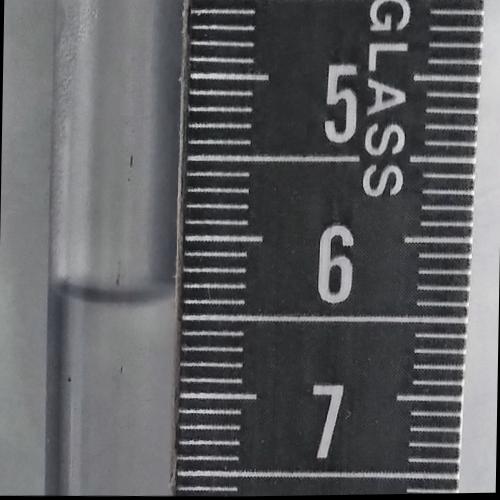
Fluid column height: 6.4 cm